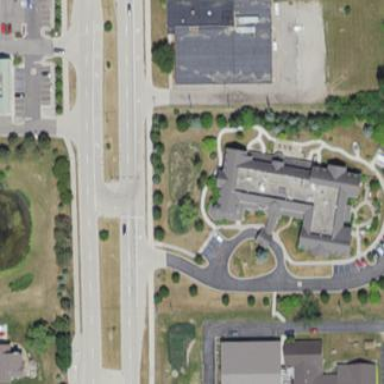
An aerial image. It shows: Nursing home building.